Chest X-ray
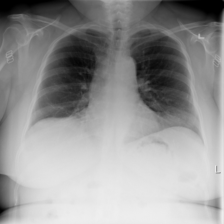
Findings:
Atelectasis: negative
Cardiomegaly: negative
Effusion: negative
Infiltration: positive
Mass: negative
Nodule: negative
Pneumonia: negative
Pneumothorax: negative
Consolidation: negative
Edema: negative
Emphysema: negative
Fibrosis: negative
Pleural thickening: negative
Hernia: negative